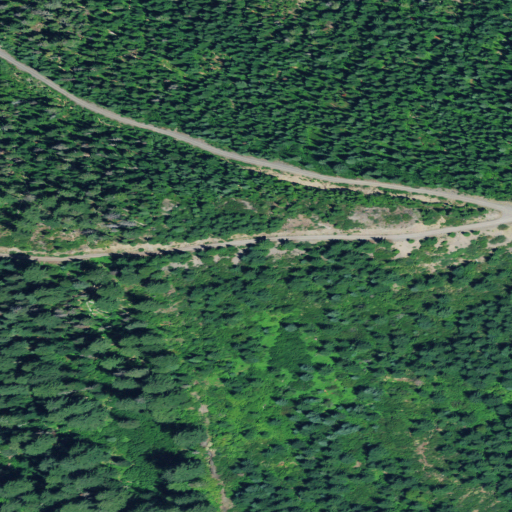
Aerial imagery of ridge(s) in Oregon named Juniper Ridge containing evergreen forest and shrub